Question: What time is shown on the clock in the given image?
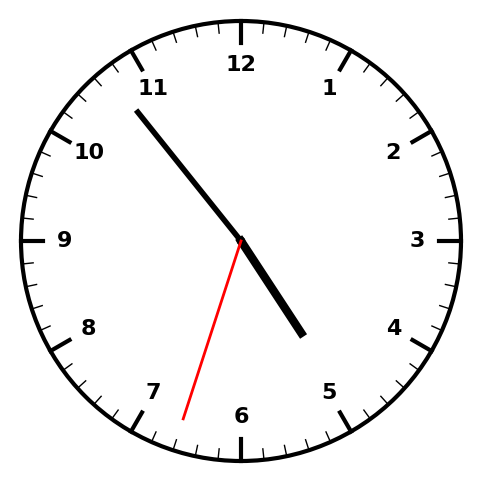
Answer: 04:53:33